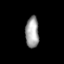
Tissue: lung
Cell type: Others
Senescence score: 0.6111
Nuclear area (px): 412
Mean DAPI intensity: 159.701